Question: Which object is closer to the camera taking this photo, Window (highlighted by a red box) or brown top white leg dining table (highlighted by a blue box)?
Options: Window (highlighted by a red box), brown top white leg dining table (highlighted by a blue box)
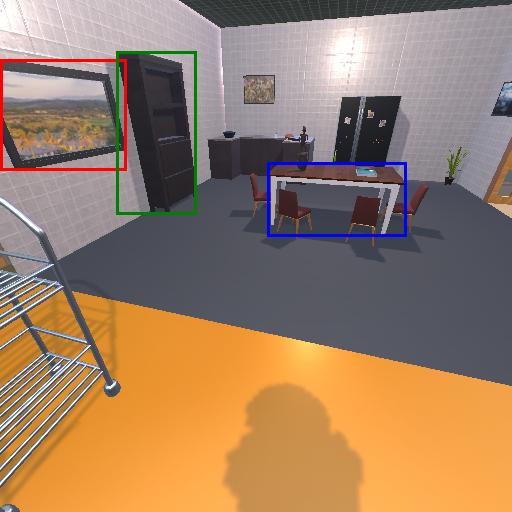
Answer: Window (highlighted by a red box)